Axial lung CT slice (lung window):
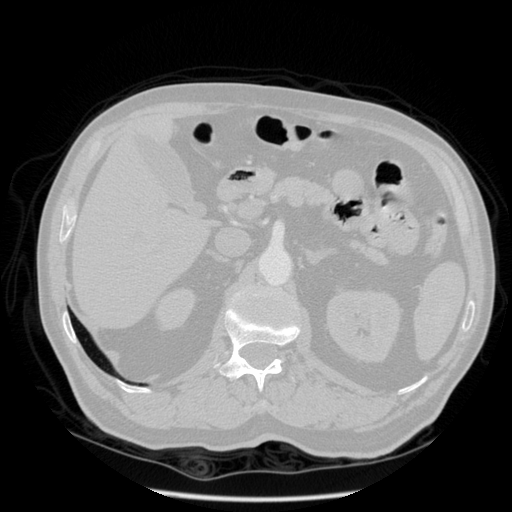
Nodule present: no